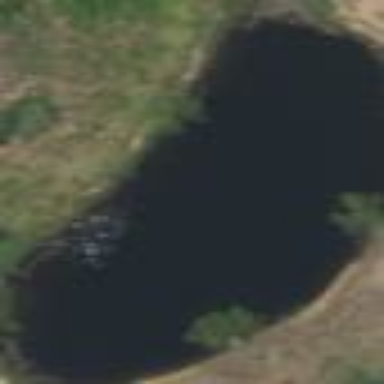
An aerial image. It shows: Beautiful lake surrounded by nature.